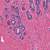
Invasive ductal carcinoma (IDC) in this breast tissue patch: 0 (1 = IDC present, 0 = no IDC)